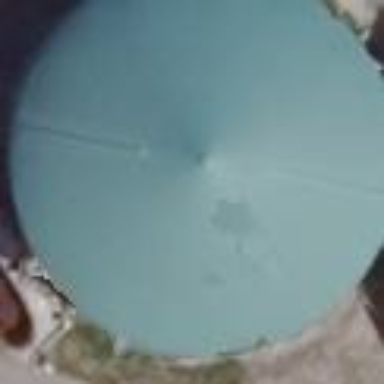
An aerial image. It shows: Round-shaped covered reservoir serving as digester building with power generator.